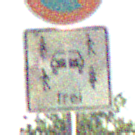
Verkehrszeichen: CarsharingfahrzeugeFrei
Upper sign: EingeschraenktesHalteverbot
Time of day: Night
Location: Outdoor (Nature)
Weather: Clear
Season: NotSpecified
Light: Natural